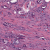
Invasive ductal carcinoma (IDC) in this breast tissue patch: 1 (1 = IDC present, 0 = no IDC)